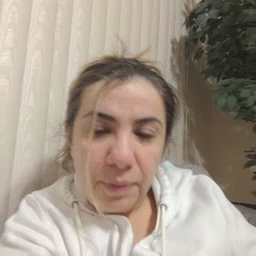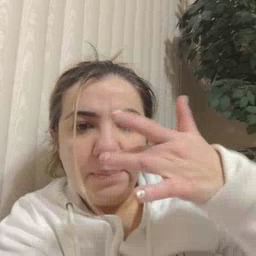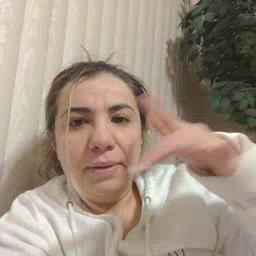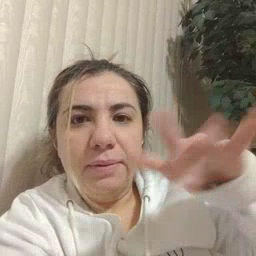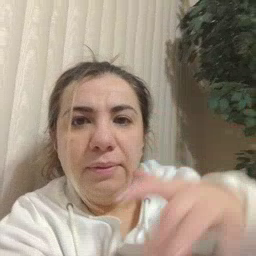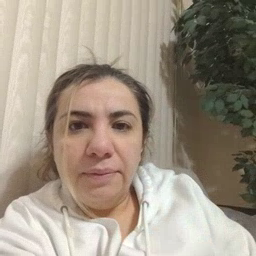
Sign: empty